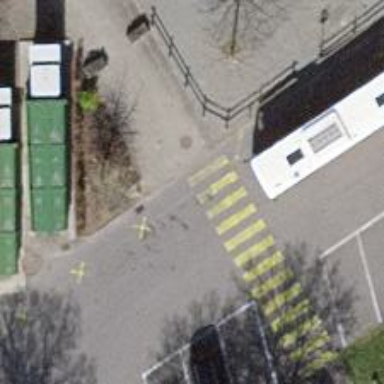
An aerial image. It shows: Zebra crossing on the road.